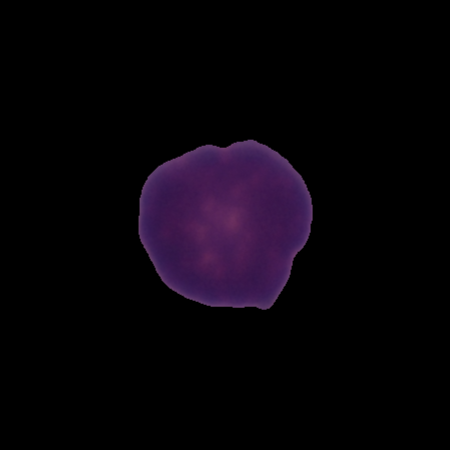
Label: healthy